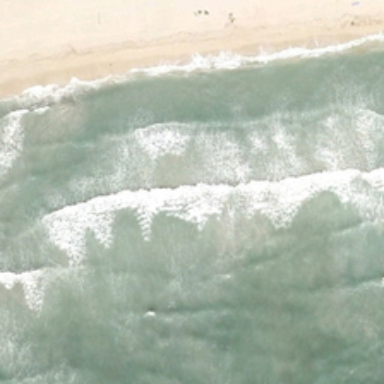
The sea beat the white spray on the beach .